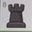
Piece: bR